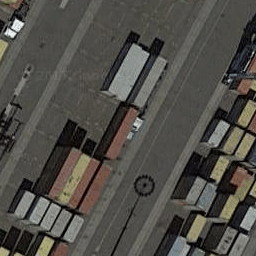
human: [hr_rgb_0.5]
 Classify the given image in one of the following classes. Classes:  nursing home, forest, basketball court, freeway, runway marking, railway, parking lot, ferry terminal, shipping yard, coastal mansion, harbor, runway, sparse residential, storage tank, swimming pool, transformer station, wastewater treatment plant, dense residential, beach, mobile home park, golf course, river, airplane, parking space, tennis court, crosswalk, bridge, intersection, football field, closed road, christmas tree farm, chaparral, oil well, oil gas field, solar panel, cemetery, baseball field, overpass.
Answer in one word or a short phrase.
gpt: shipping yard